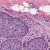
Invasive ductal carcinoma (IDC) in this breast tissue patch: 1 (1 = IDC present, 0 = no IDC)